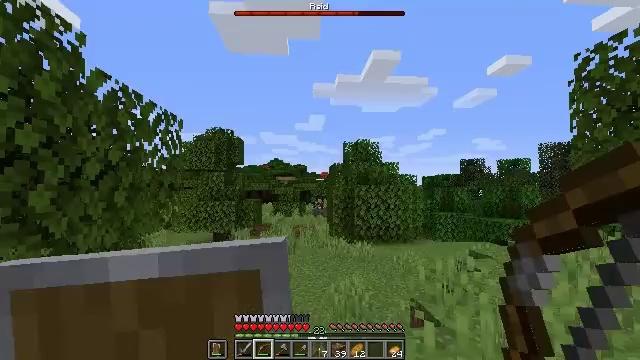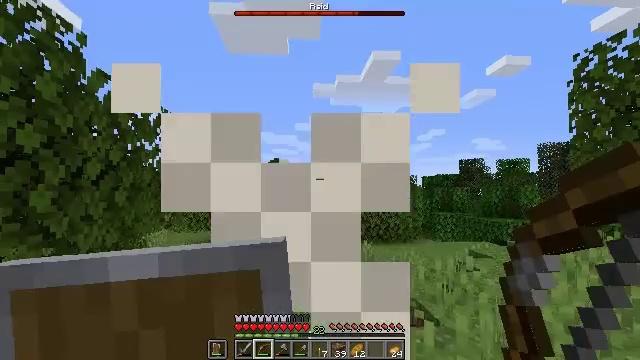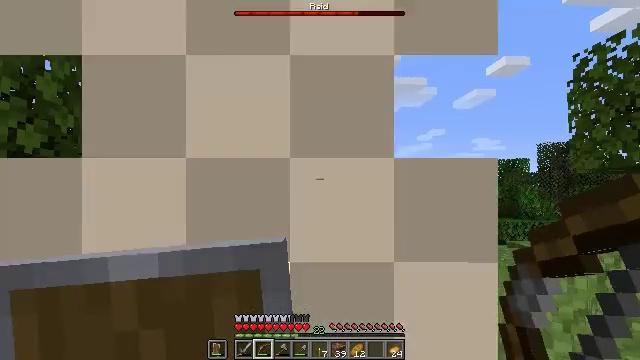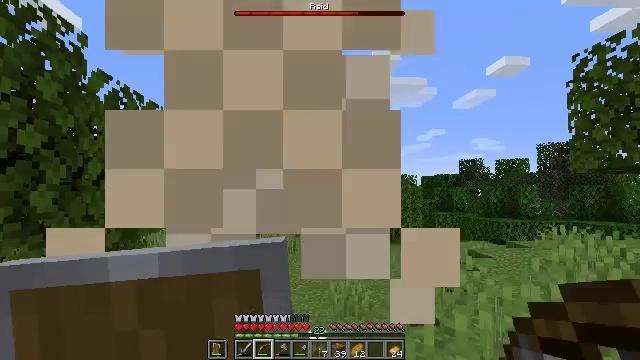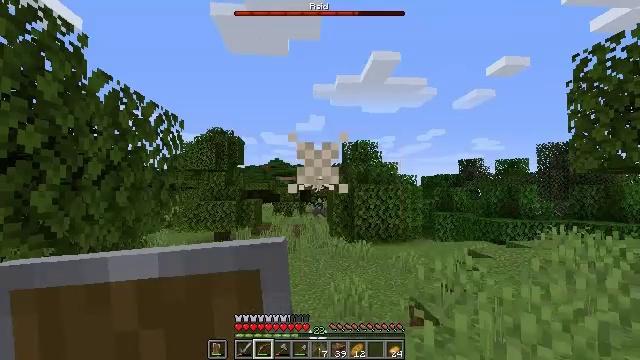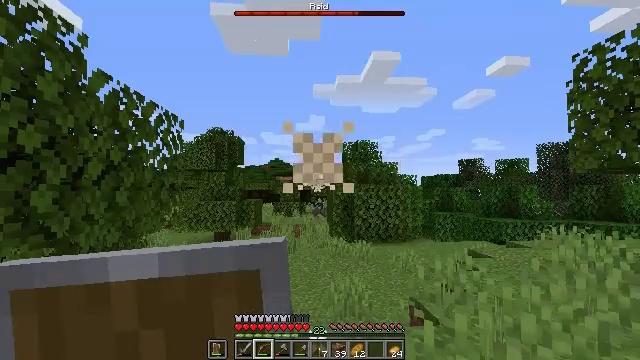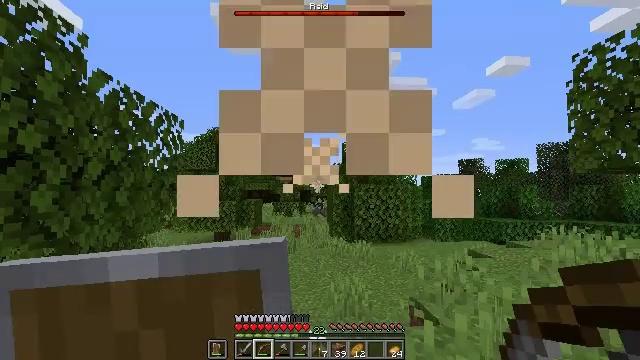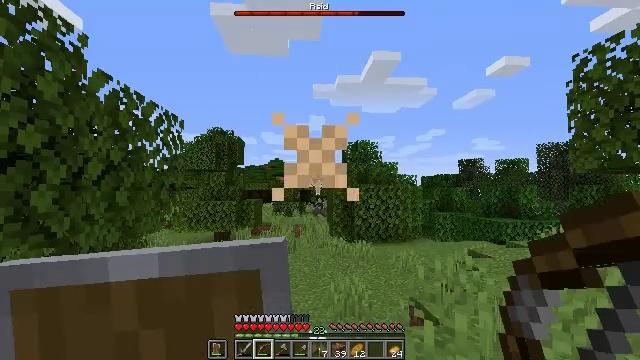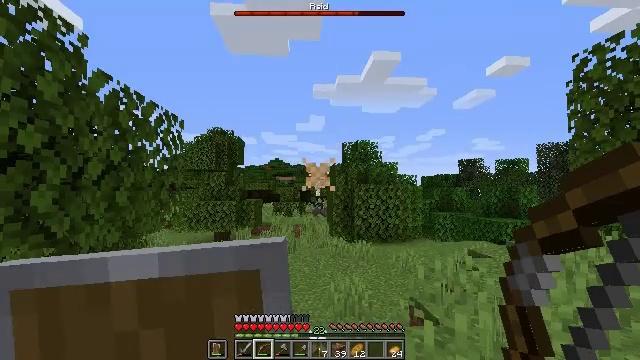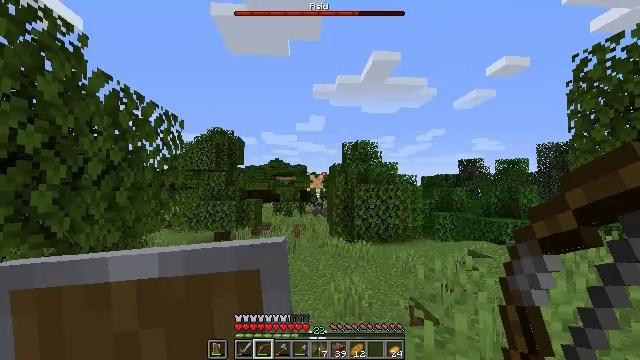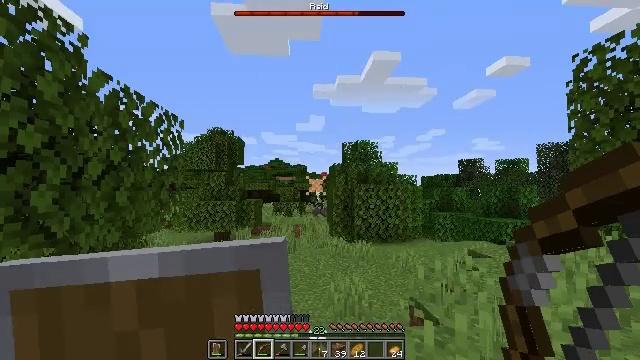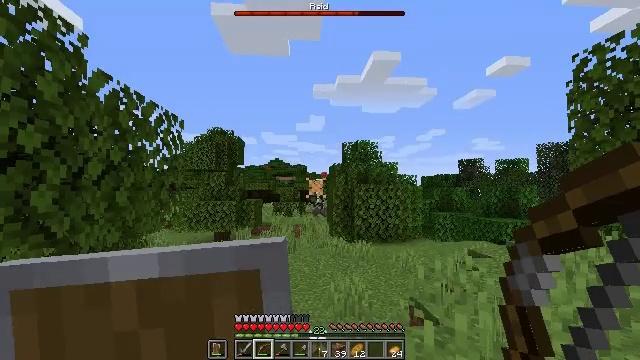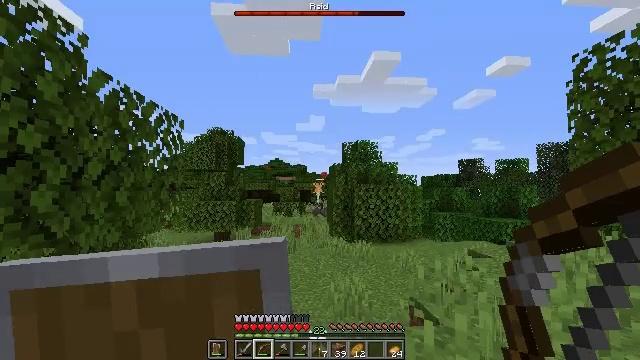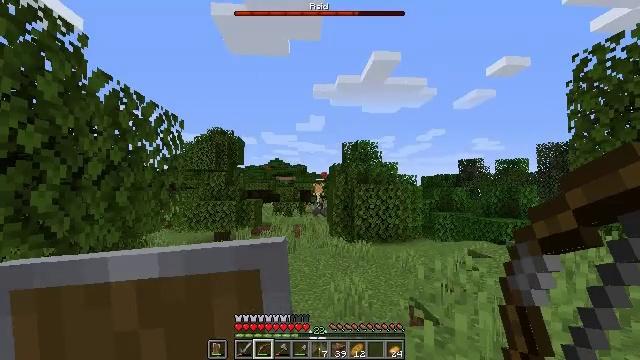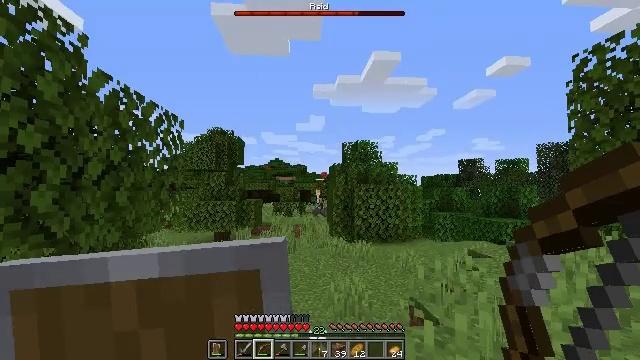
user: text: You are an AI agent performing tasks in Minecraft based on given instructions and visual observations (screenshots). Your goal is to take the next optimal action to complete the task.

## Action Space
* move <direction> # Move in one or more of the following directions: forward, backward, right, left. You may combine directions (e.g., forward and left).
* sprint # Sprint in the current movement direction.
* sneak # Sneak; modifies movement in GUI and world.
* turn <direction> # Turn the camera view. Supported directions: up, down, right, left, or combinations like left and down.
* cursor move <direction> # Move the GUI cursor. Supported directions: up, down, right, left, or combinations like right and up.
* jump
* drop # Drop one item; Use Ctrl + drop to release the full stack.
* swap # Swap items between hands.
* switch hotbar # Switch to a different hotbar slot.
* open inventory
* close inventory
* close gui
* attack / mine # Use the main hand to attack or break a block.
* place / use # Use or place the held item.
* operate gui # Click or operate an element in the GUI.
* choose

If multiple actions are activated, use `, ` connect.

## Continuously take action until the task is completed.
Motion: motion action
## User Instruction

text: Combat the ravager.
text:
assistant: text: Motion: no_op
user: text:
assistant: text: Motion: no_op
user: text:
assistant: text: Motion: no_op
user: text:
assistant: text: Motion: no_op
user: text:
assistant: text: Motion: no_op
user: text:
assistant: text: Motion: no_op
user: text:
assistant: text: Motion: no_op
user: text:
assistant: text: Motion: no_op
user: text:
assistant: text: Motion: no_op
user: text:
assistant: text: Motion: no_op
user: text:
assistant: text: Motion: no_op
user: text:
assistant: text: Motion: no_op
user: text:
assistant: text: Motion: no_op
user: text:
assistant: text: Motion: no_op
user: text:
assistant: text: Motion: no_op